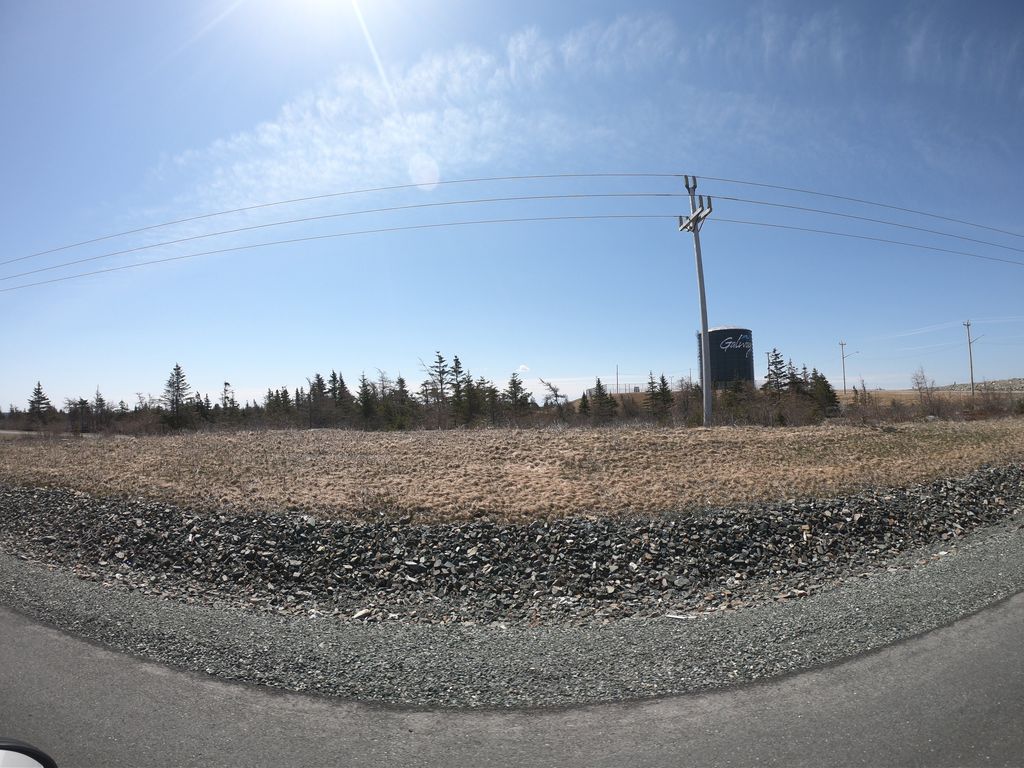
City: st_johns